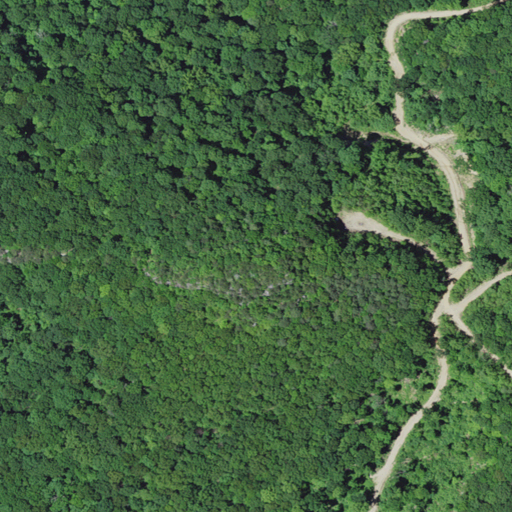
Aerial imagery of mountain in Kentucky named Pinnacle Rock containing deciduous forest, evergreen forest, and mixed forest